Interaction volume radius: 5 \u00c5
Interaction volume height: 10 \u00c5
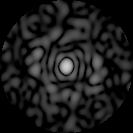
Disorder parameter: 0.8602